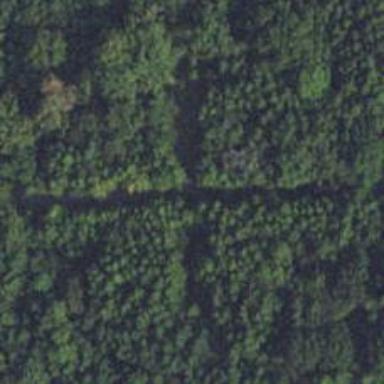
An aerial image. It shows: Abandoned road.